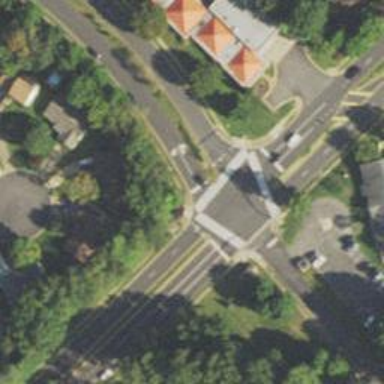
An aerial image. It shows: Marked crossing on the road.